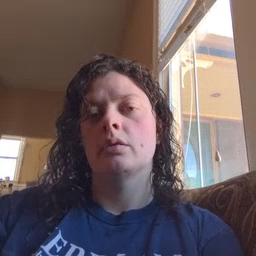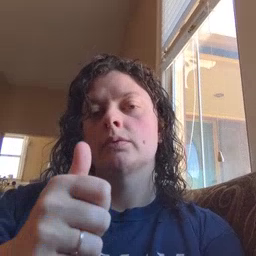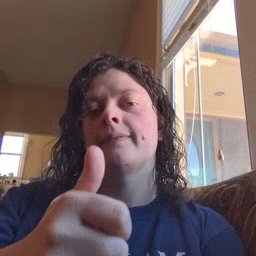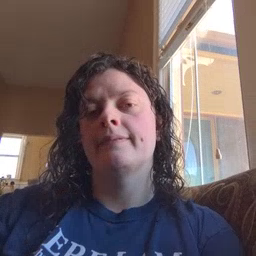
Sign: yourself